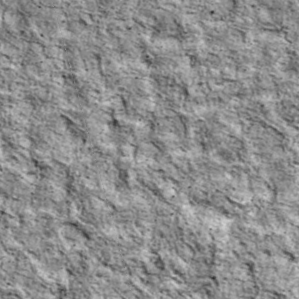
Label: non_frost